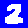
Digit: 2